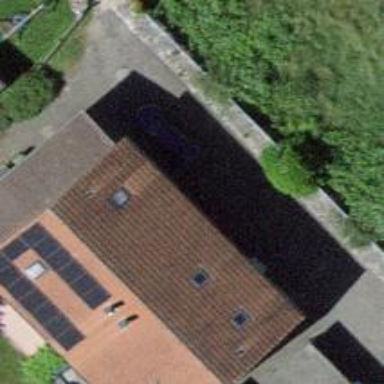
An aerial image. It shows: Gabled roof house.